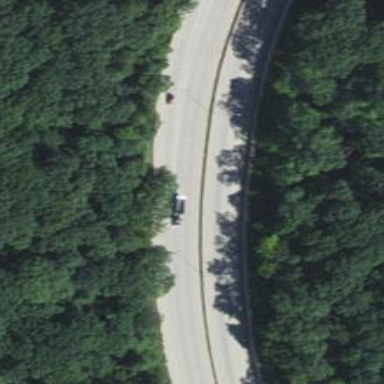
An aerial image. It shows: Trunk link highway.